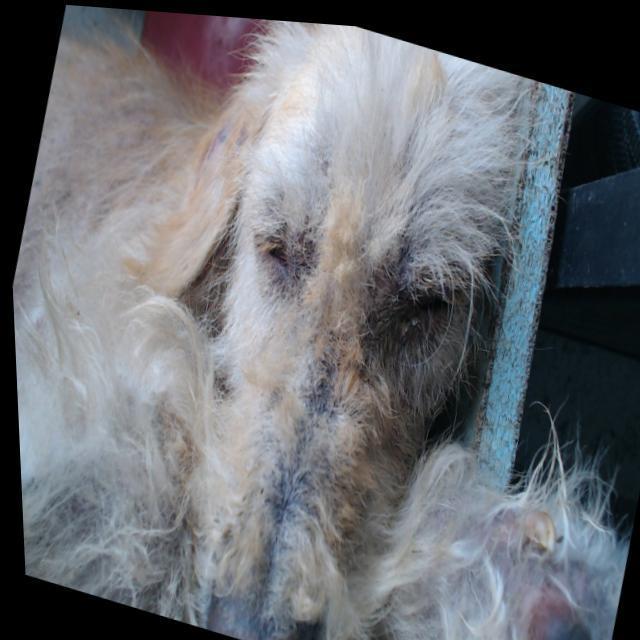
Canine demodicosis (Demodex mange) — caused by Demodex canis mites. Presents with alopecia, follicular papules, pustules, and comedones. Often localized on face and forelimbs.